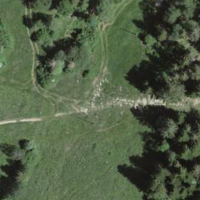
EUNIS habitat code: 23
Species observed at this site:
Platanthera bifolia